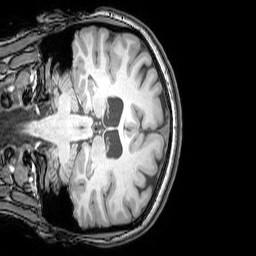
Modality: T1w
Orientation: coronal
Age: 25
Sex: female
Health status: healthy
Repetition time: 0.081 s
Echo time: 0.037 s